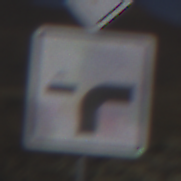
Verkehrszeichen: VerlaufVorfahrtsstrasse9
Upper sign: Vorfahrtsstrasse
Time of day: Midday
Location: Outdoor (Nature)
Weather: Clear
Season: NotSpecified
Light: Natural